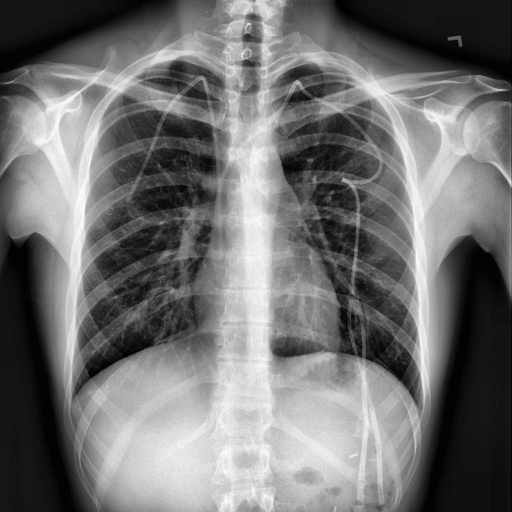
Finding: NORMAL